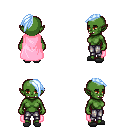
a pixel art fantasy rpg character, female body template, orc, green skin, pink cape, metal pants, white cyan long mohawk hairstyle, gray slippers, four views (front, back, left, right), 2x2 character sprite sheet, small pixel art, hard edges, no anti-aliasing